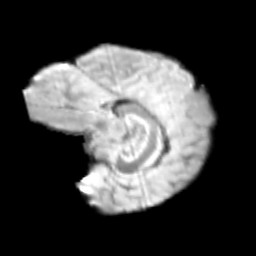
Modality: T2w
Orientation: sagittal
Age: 12
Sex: female
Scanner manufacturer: siemens
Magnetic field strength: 3 T
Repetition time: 3.8 s
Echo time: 0.07 s